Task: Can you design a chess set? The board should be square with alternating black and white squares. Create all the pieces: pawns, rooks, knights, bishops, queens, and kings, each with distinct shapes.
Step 972:
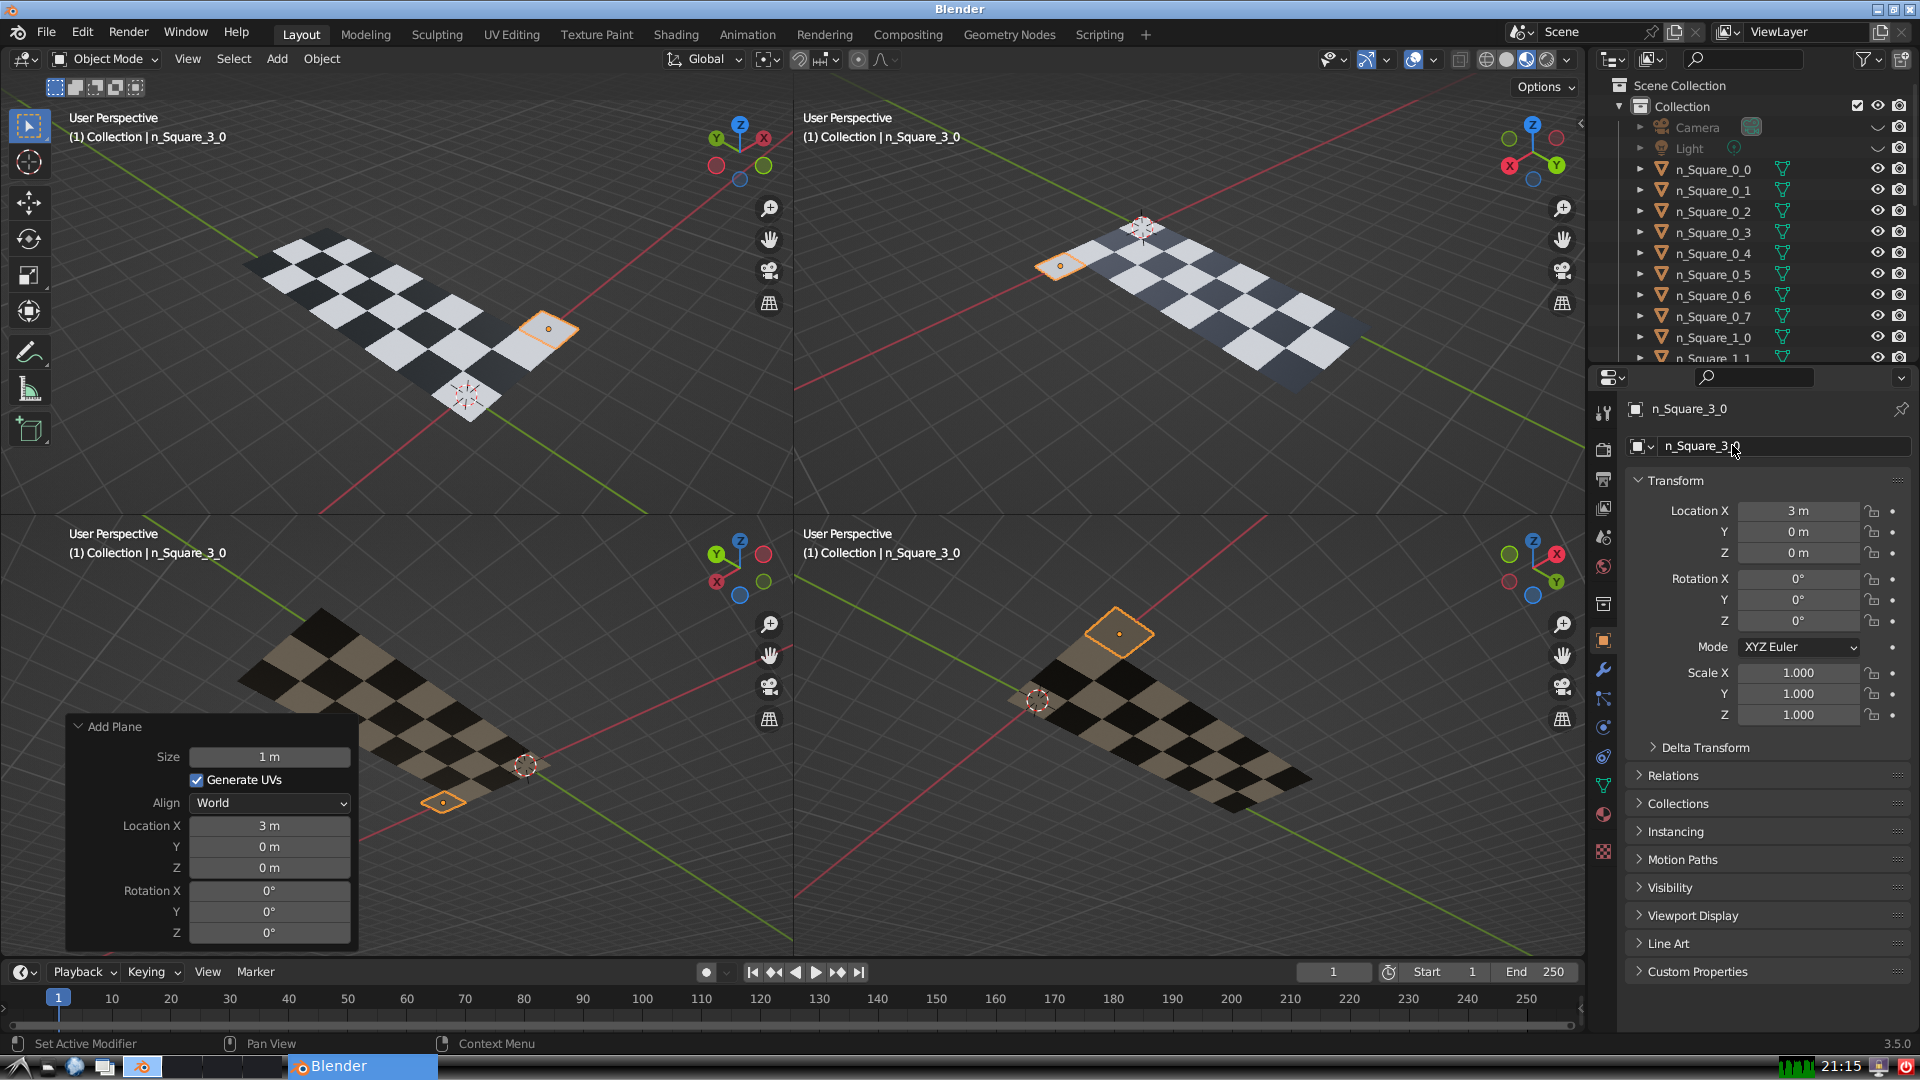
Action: {"mouse_move": [1603, 815]}